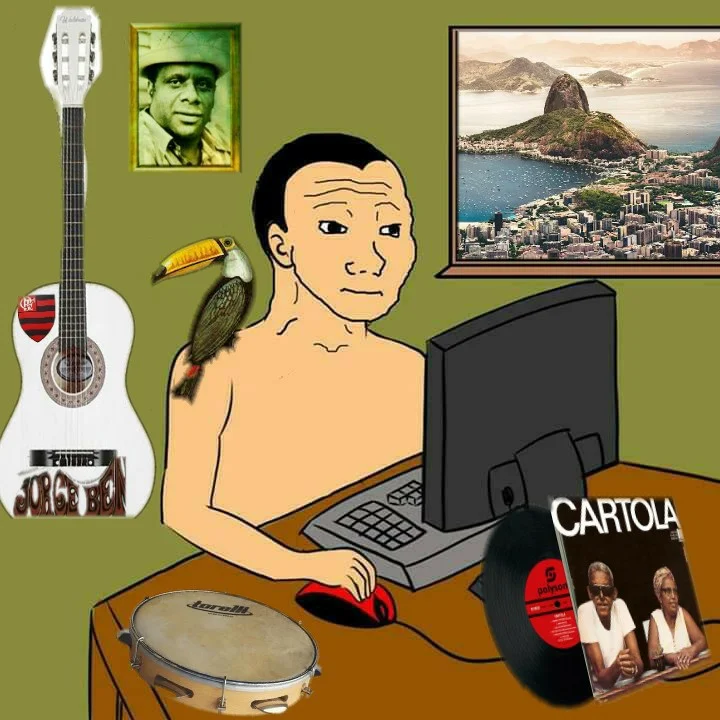
Label: 5_Wojak_with_Background